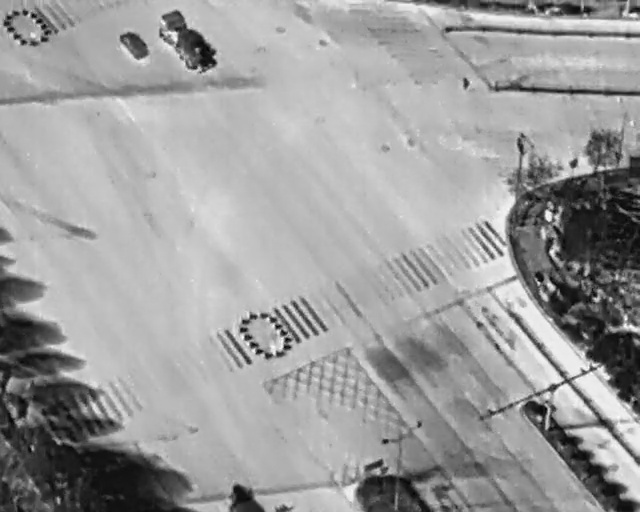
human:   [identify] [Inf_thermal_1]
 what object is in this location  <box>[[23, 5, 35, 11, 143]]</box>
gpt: <ref>1 medium car at the top left</ref>